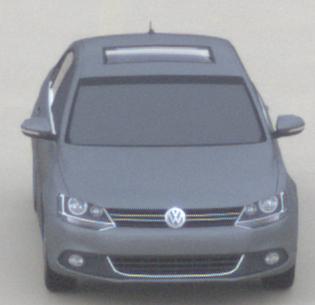
Make: VW
Model: Jetta 1.2 TSI
Detailed model: Jetta (IV)
Model produced from: 2011/01
Model produced until: 2014/08
Doors: 4
Color: gray
Road condition: dry road
Daytime: morning or afternoon
Contrast: low contrast